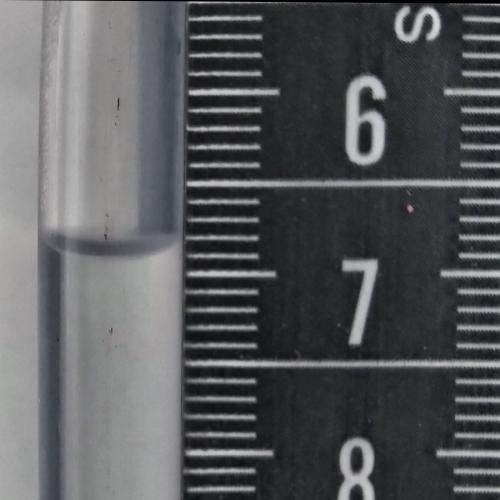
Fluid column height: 6.9 cm